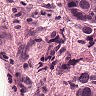
Metastatic tissue present: no